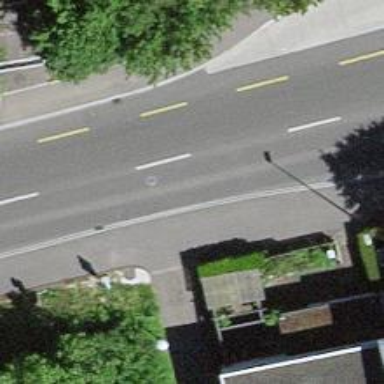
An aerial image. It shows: Secondary road.